Interaction volume radius: 5 \u00c5
Interaction volume height: 10 \u00c5
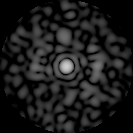
Disorder parameter: 0.824